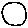
Label: circle